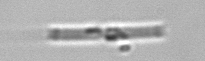
Label: Cerataulina_pelagica